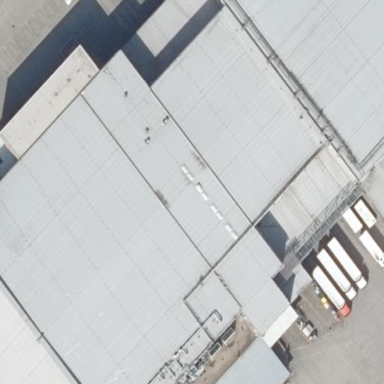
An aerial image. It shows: Flat roof building with grey roof.